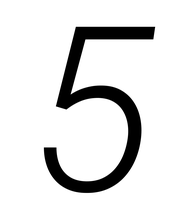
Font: Roboto-Italic_Light_Italic